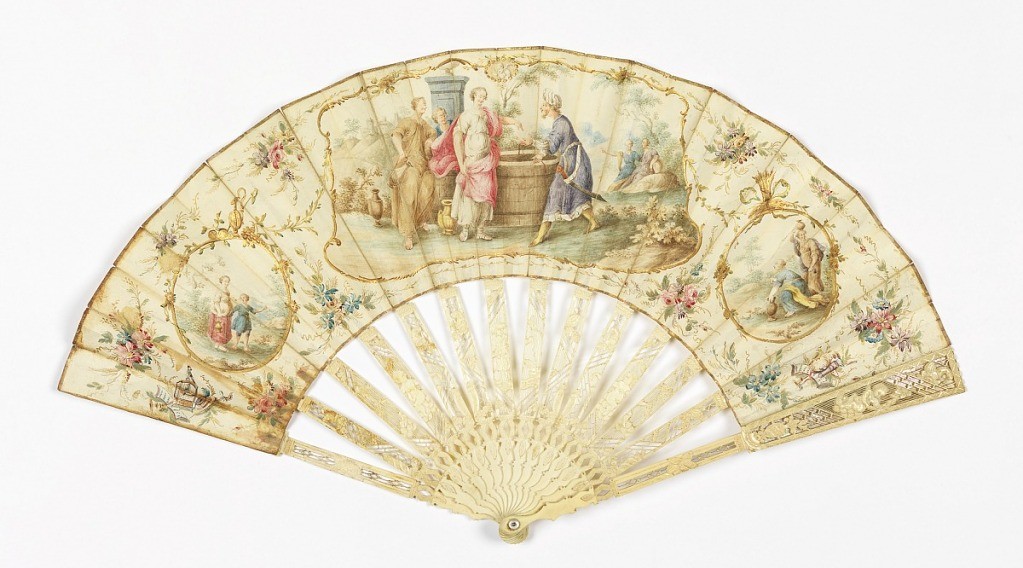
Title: Pleated fan
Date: late 18th century
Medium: Parchment leaf painted with watercolors, carved ivory sticks, wood splints, mother-of-pearl washer
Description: Pleated fan. Parchment leaf painted with watercolors. In the center "Rebecca the Well" enframed by gold-colored outlines. Parchment is edged with a gold color on all four sides and between are scenes with floral garlands. Carved ivory sticks showing cherubs, plants and trellis work, wooden splints. Mother-of-pearl washer at rivet.